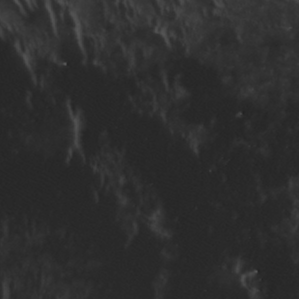
Label: non_frost